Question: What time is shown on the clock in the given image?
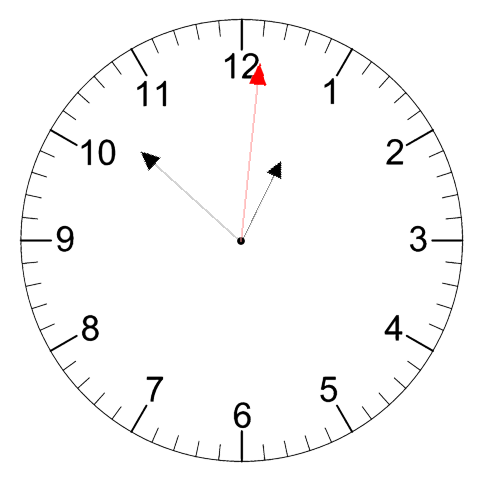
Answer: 12:52:01